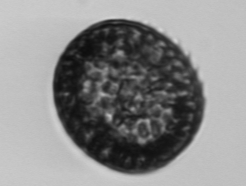
Label: Coscinodiscus